Question: I'm newbie to algorithm and optimization.
I'm trying to implement , but getting unresolved and poor result so far.
This is used as part of a CVRP simulation (capacitated vehicle routing problem).
I'm curious if I interprets the referenced algorithm wrong.
Ref: <URL>
The simulated CVRP has 15 customers, with 1 depot.
Each customer has Euclidean coordinate (x,y) and demand.
There are 3 vehicles, each has capacity of 90.
So, the capacitated k-means is trying to cluster 15 customers into 3 vehicles, with the total demands in each cluster must not exceed vehicle capacity.
In the referenced algorithm, I couldn't catch any information about what must the code do when it runs out of "next nearest centroid".
That is, when all of the "nearest centroids" has been examined, in the below, while the 'customers[1]' is still unassigned.
This results in the customer with index 1 being unassigned.
Note: 'customer[1]' is customer with largest demand (30).
---
Here is my interpretation of the referenced algorithm, please correct my code, thank you.
1. Given n requesters (customers), n = customerCount, and a depot
2. n demands,
3. n coordinates (x,y)
4. calculate number of clusters, k = (sum of all demands) / vehicleCapacity
5. select initial centroids, 5.a. sort customers based on demand, in descending order = d_customers, 5.b. select k first customers from d_customers as initial centroids = centroids[0 .. k-1],
6. Create binary matrix bin_matrix, dimension = (customerCount) x (k), 6.a. Fill bin_matrix with all zeros
7. start WHILE loop, condition = WHILE not converged. 7.a. converged = False
8. start FOR loop, condition = FOR each customers, 8.a. index of customer = i
9. calculate Euclidean distances from customers[i] to all centroids => edist 9.a. sort edist in ascending order, 9.b. select first centroid with closest distance = closest_centroid
10. start WHILE loop, condition = while customers[i] is not assigned to any cluster.
11. group all the other unassigned customers = G, 11.a. consider closest_centroid as centroid for G.
12. calculate priorities Pi for each customers of G, 12.a. Priority Pi = (distance from customers[i] to closest_cent) / demand[i] 12.b. select a customer with highest priority Pi. 12.c. customer with highest priority has index = hpc 12.d. Q: IF highest priority customer cannot be found, what must we do ?
13. assign customers[hpc] to centroids[closest_centroid] if possible. 13.a. demand of customers[hpc] = d1, 13.b. sum of all demands of centroids' members = dtot, 13.c. IF (d1 + dtot) <= vehicleCapacity, THEN.. 13.d. assign customers[hpc] to centroids[closest_centroid] 13.e. update bin_matrix, row index = hpc, column index = closest_centroid, set to 1.
14. IF customers[i] is (still) not assigned to any cluster, THEN.. 14.a. choose the next nearest centroid, with the next nearest distance from edist. 14.b. Q: IF there is no next nearest centroid, THEN what must we do ?
15. calculate converged by comparing previous matrix and updated matrix bin_matrix. 15.a. IF no changes in the bin_matrix, then set converged = True.
16. otherwise, calculate new centroids from updated clusters. 16.a. calculate new centroids' coordinates based on members of each cluster. 16.b. sum_x = sum of all x-coordinate of a cluster members, 16.c. num_c = number of all customers (members) in the cluster, 16.d. new centroid's x-coordinate of the cluster = sum_x / num_c. 16.e. with the same formula, calculate new centroid's y-coordinate of the cluster = sum_y / num_c.
17. iterate the main WHILE loop.
My code is always ended with unassigned customer at the .
That is when there is a 'customers[i]' still not assigned to any centroid, and it has run out of "next nearest centroid".
And the resulting clusters is poor. Output graph:

-In the picture, star is centroid, square is depot.
In the pic, customer labeled "1", with demand=30 always ended with no assigned cluster.
Output of the program,
'''
k_cluster 3
idx [ 1 -1 1 0 2 0 1 1 2 2 2 0 0 2 0]
centroids [(22.6, 29.2), (34.25, 60.25), (39.4, 33.4)]
members [[3, 14, 12, 5, 11], [0, 2, 6, 7], [9, 8, 4, 13, 10]]
demands [86, 65, 77]
'''
First and third cluster is poorly calculated.
'idx' with index ''1'' is not assigned ('-1')
Any correction, suggestion, help, will be very much appreciated, thank you in advanced.
Here is my full code:
'''
#!/usr/bin/python
# -*- coding: utf-8 -*-
# pastebin.com/UwqUrHhh
# output graph: i.imgur.com/u3v2OFt.png
import math
import random
from operator import itemgetter
from copy import deepcopy
import numpy
import pylab
# depot and customers, [index, x, y, demand]
depot = [0, 30.0, 40.0, 0]
customers = [[1, 37.0, 52.0, 7], [2, 49.0, 49.0, 30], [3, 52.0, 64.0, 16], [4, 20.0, 26.0, 9], [5, 40.0, 30.0, 21], [6, 21.0, 47.0, 15], [7, 17.0, 63.0, 19], [8, 31.0, 62.0, 23], [9, 52.0, 33.0, 11], [10, 51.0, 21.0, 5], [11, 42.0, 41.0, 19], [12, 31.0, 32.0, 29], [13, 5.0, 25.0, 23], [14, 12.0, 42.0, 21], [15, 36.0, 16.0, 10]]
customerCount = 15
vehicleCount = 3
vehicleCapacity = 90
assigned = [-1] * customerCount
# number of clusters
k_cluster = 0
# binary matrix
bin_matrix = []
# coordinate of centroids
centroids = []
# total demand for each cluster, must be <= capacity
tot_demand = []
# members of each cluster
members = []
# coordinate of members of each cluster
xy_members = []
def distance(p1, p2):
return math.sqrt((p1[0] - p2[0])**2 + (p1[1] - p2[1])**2)
# capacitated k-means clustering
# http://www.dcc.ufla.br/infocomp/artigos/v8.4/art07.pdf
def cap_k_means():
global k_cluster, bin_matrix, centroids, tot_demand
global members, xy_members, prev_members
# calculate number of clusters
tot_demand = sum([c[3] for c in customers])
k_cluster = int(math.ceil(float(tot_demand) / vehicleCapacity))
print 'k_cluster', k_cluster
# initial centroids = first sorted-customers based on demand
d_customers = sorted(customers, key=itemgetter(3), reverse=True)
centroids, tot_demand, members, xy_members = [], [], [], []
for i in range(k_cluster):
centroids.append(d_customers[i][1:3]) # [x,y]
# initial total demand and members for each cluster
tot_demand.append(0)
members.append([])
xy_members.append([])
# binary matrix, dimension = customerCount-1 x k_cluster
bin_matrix = [[0] * k_cluster for i in range(len(customers))]
converged = False
while not converged: # until no changes in formed-clusters
prev_matrix = deepcopy(bin_matrix)
for i in range(len(customers)):
edist = [] # list of distance to clusters
if assigned[i] == -1: # if not assigned yet
# Calculate the Euclidean distance to each of k-clusters
for k in range(k_cluster):
p1 = (customers[i][1], customers[i][2]) # x,y
p2 = (centroids[k][0], centroids[k][1])
edist.append((distance(p1, p2), k))
# sort, based on closest distance
edist = sorted(edist, key=itemgetter(0))
closest_centroid = 0 # first index of edist
# loop while customer[i] is not assigned
while assigned[i] == -1:
# calculate all unsigned customers (G)'s priority
max_prior = (0, -1) # value, index
for n in range(len(customers)):
pc = customers[n]
if assigned[n] == -1: # if unassigned
# get index of current centroid
c = edist[closest_centroid][1]
cen = centroids[c] # x,y
# distance_cost / demand
p = distance((pc[1], pc[2]), cen) / pc[3]
# find highest priority
if p > max_prior[0]:
max_prior = (p, n) # priority,customer-index
# if highest-priority is not found, what should we do ???
if max_prior[1] == -1:
break
# try to assign current cluster to highest-priority customer
hpc = max_prior[1] # index of highest-priority customer
c = edist[closest_centroid][1] # index of current cluster
# constraint, total demand in a cluster <= capacity
if tot_demand[c] + customers[hpc][3] <= vehicleCapacity:
# assign new member of cluster
members[c].append(hpc) # add index of customer
xy = (customers[hpc][1], customers[hpc][2]) # x,y
xy_members[c].append(xy)
tot_demand[c] += customers[hpc][3]
assigned[hpc] = c # update cluster to assigned-customer
# update binary matrix
bin_matrix[hpc][c] = 1
# if customer is not assigned then,
if assigned[i] == -1:
if closest_centroid < len(edist)-1:
# choose the next nearest centroid
closest_centroid += 1
# if run out of closest centroid, what must we do ???
else:
break # exit without centroid ???
# end while
# end for
# Calculate the new centroid from the formed clusters
for j in range(k_cluster):
xj = sum([cn[0] for cn in xy_members[j]])
yj = sum([cn[1] for cn in xy_members[j]])
xj = float(xj) / len(xy_members[j])
yj = float(yj) / len(xy_members[j])
centroids[j] = (xj, yj)
# calculate converged
converged = numpy.array_equal(numpy.array(prev_matrix), numpy.array(bin_matrix))
# end while
def clustering():
cap_k_means()
# debug plot
idx = numpy.array([c for c in assigned])
xy = numpy.array([(c[1], c[2]) for c in customers])
COLORS = ["Blue", "DarkSeaGreen", "DarkTurquoise",
"IndianRed", "MediumVioletRed", "Orange", "Purple"]
for i in range(min(idx), max(idx)+1):
clr = random.choice(COLORS)
pylab.plot(xy[idx==i, 0], xy[idx==i, 1], color=clr, linestyle='dashed', marker='o', markerfacecolor=clr, markersize=8)
pylab.plot(centroids[:][0], centroids[:][1], '*k', markersize=12)
pylab.plot(depot[1], depot[2], 'sk', markersize=12)
for i in range(len(idx)):
pylab.annotate(str(i), xy[i])
pylab.savefig('clust1.png')
pylab.show()
return idx
def main():
idx = clustering()
print 'idx', idx
print 'centroids', centroids
print 'members', members
print 'demands', tot_demand
if __name__ == '__main__':
main()
'''
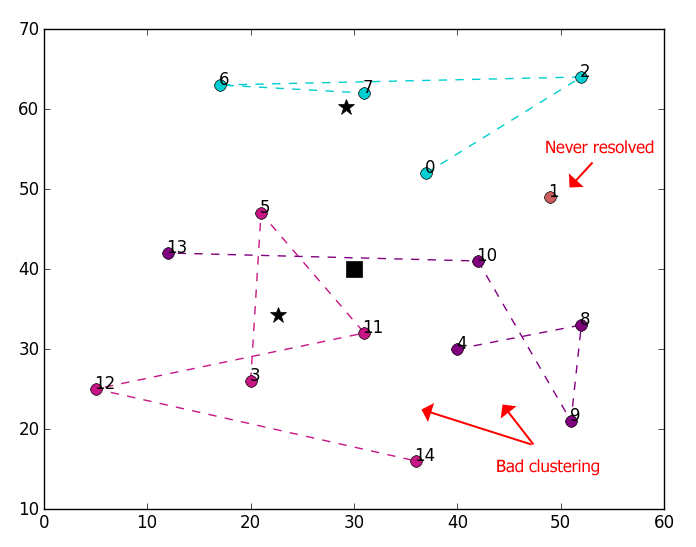
Answer: When the total demand is close to the total capacity, this problem begins to take on aspects of <URL>. As you've discovered, this particular algorithm's greedy approach is not always successful. I don't know whether the authors admitted that, but if they didn't, the reviewers should have caught it.
If you want to continue with something like this algorithm, I would try using <URL> to assign requesters to centroids.